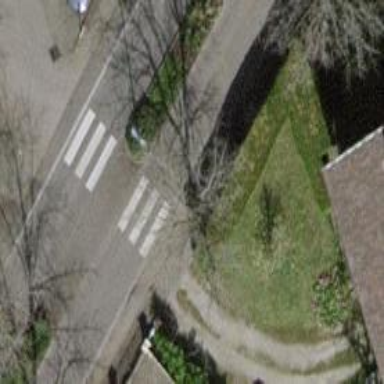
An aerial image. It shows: Zebra crossing with central island.